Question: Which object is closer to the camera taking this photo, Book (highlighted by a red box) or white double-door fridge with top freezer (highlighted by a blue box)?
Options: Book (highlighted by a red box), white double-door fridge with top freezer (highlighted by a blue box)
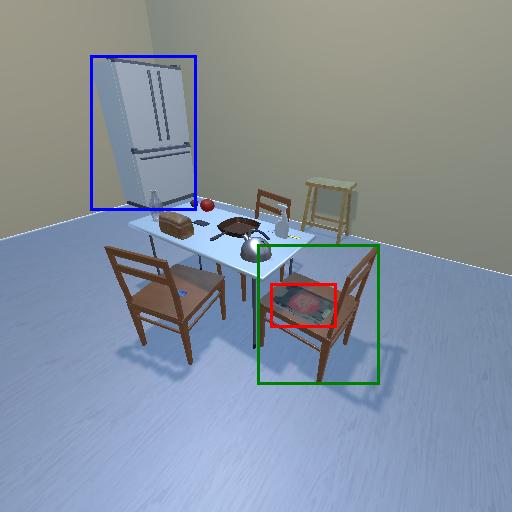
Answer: Book (highlighted by a red box)